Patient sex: F
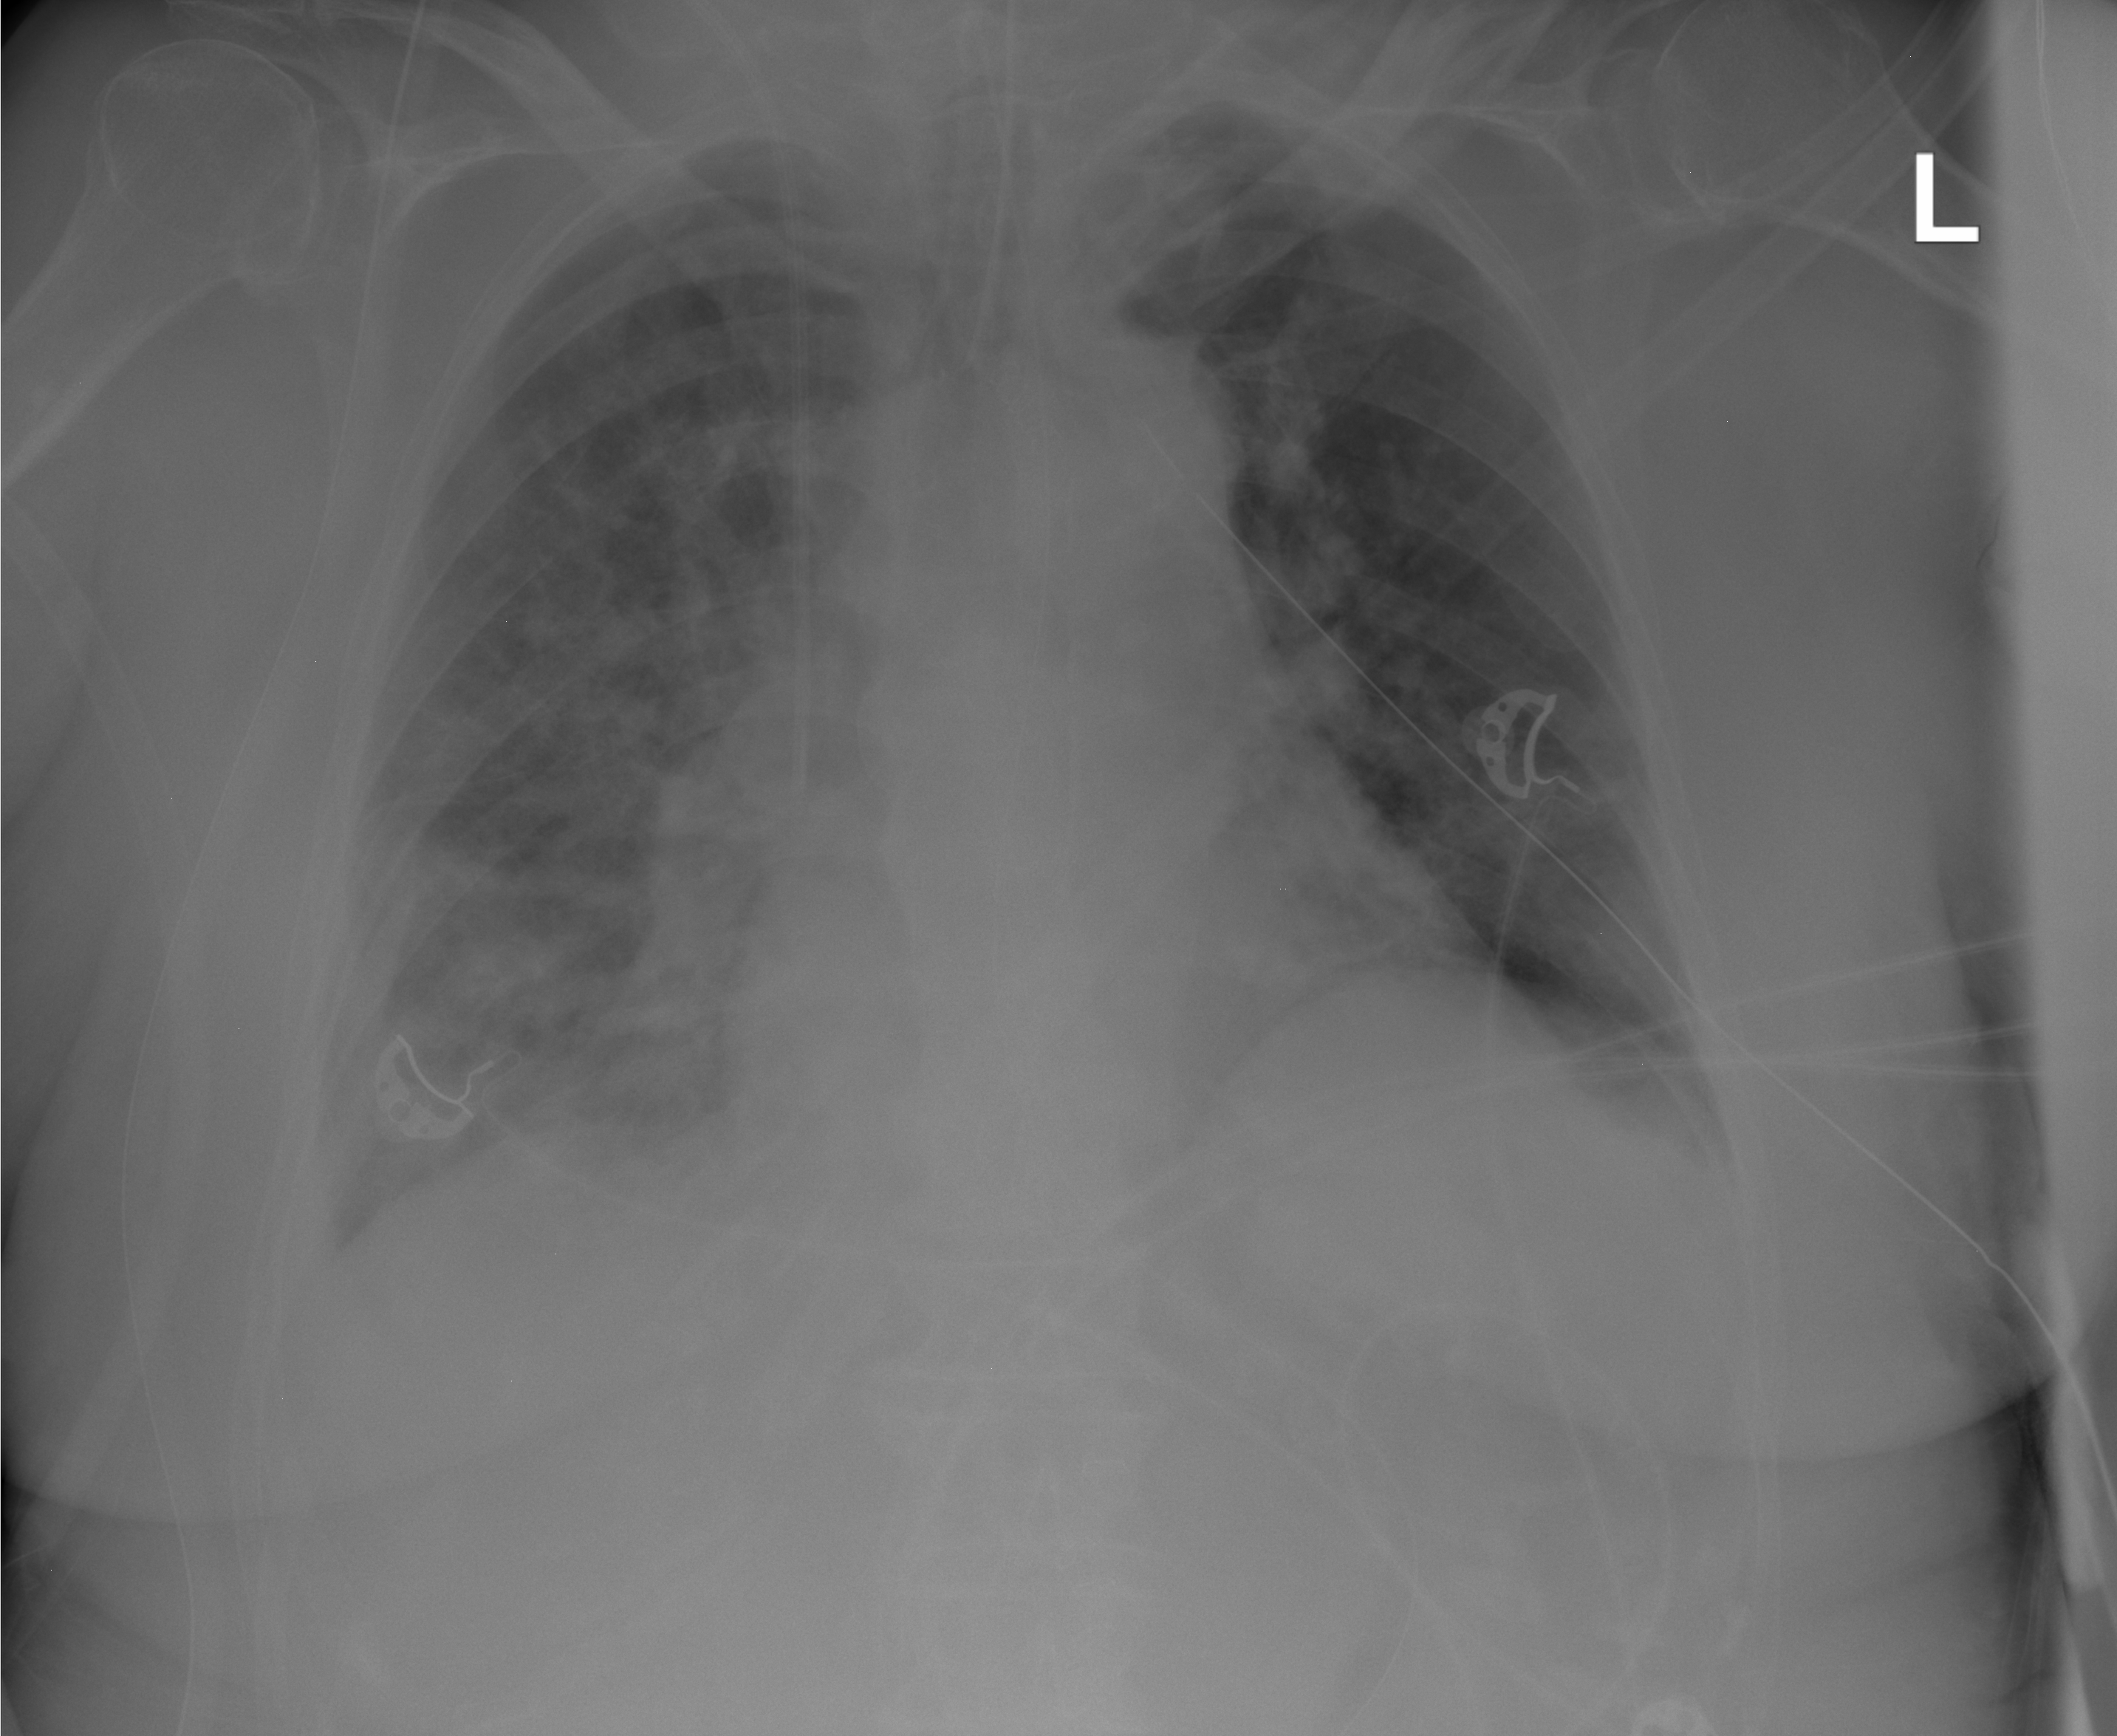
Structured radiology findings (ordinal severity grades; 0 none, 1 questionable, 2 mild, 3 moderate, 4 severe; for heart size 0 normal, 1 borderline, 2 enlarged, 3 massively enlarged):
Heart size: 0
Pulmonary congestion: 2
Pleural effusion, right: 0
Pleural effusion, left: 0
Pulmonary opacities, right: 3
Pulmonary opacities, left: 0
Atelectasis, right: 0
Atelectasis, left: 0